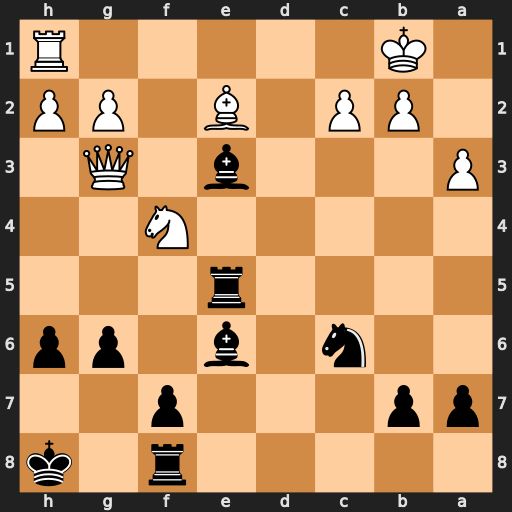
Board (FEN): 5r1k/pp3p2/2n1b1pp/4r3/5N2/P3b1Q1/1PP1B1PP/1K5R
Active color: b
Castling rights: -
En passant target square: -
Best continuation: Bxf4 Qxf4 Rxe2